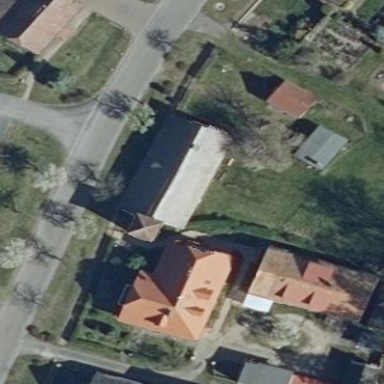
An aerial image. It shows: House that serves as place of worship.